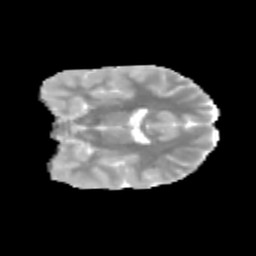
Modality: MD
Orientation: coronal
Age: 10
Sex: female
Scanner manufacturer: siemens
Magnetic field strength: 3 T
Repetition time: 3.8 s
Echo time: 0.07 s